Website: apple
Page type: cross-sells
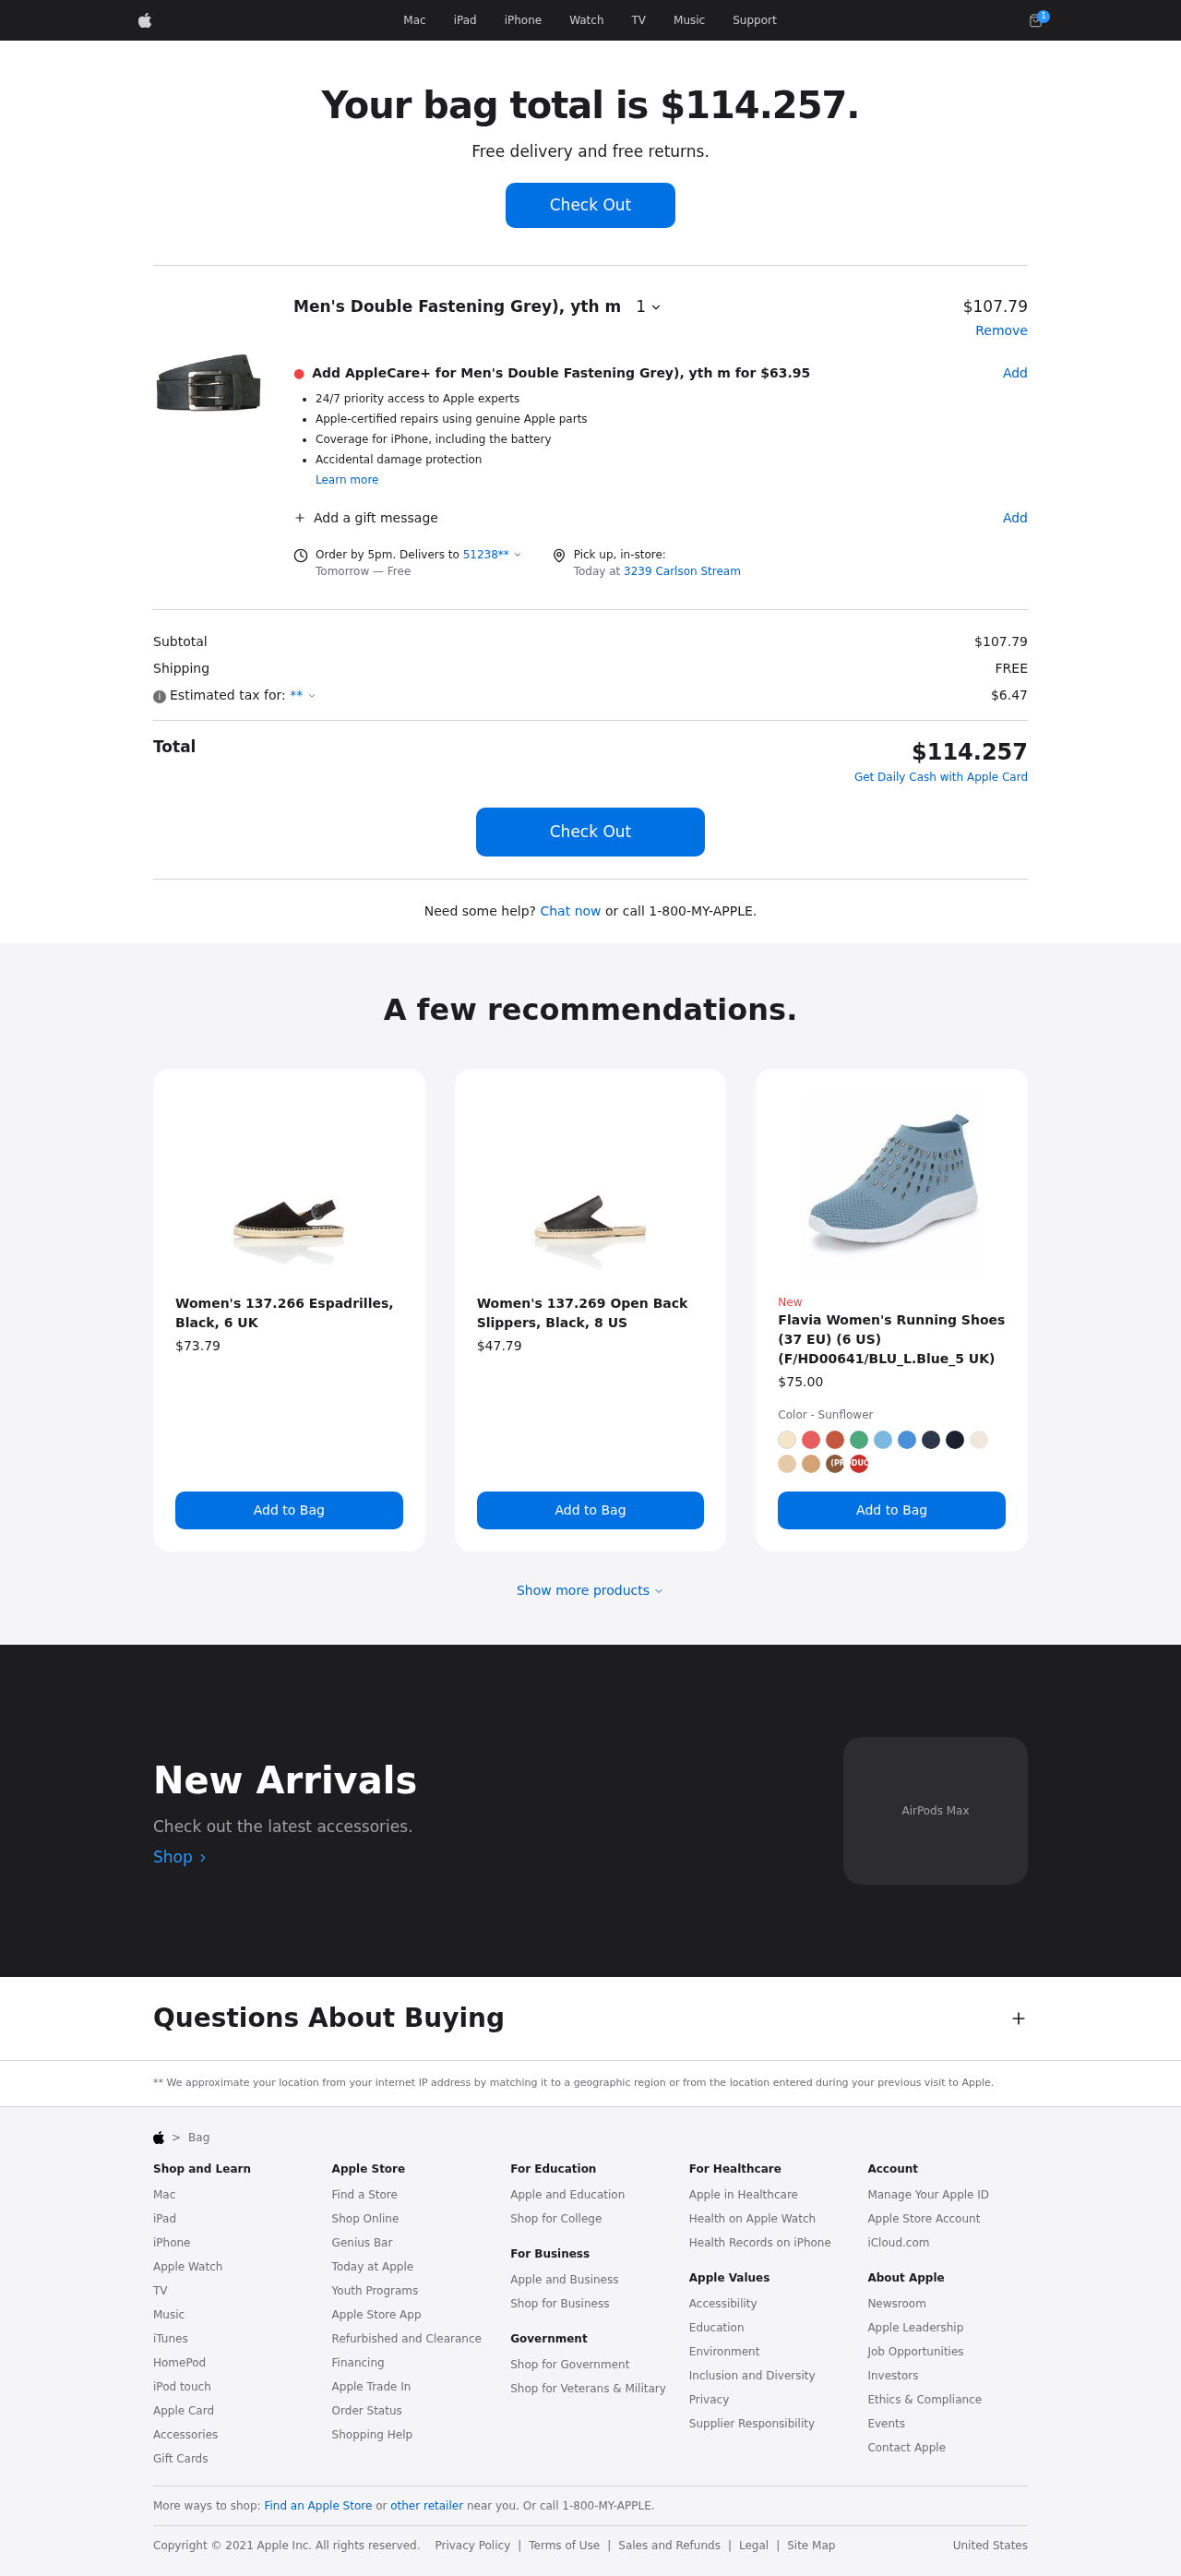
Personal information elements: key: PII_LOCATION1_STREET
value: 3239 Carlson Stream
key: PII_POSTCODE
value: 51238
Product elements: key: PRODUCT1_NAME
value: Men's Double Fastening Grey), yth m
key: PRODUCT1_PRICE
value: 107.79
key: PRODUCT1_QUANTITY
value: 1
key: PRODUCT2_NAME
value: Women's 137.266 Espadrilles, Black, 6 UK
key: PRODUCT2_PRICE
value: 73.79
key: PRODUCT3_NAME
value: Women's 137.269 Open Back Slippers, Black, 8 US
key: PRODUCT3_PRICE
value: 47.79
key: PRODUCT4_NAME
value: Flavia Women's Running Shoes (37 EU) (6 US) (F/HD00641/BLU_L.Blue_5 UK)
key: PRODUCT4_PRICE
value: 75
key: PRODUCT5_PRICE
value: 63.95
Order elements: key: ORDER_NUM_ITEMS
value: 1
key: ORDER_TOTAL
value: $114.257
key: ORDER_TOTAL
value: Your bag total is $114.257.
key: ORDER_DELIVERY_DATE
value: Tomorrow — Free
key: ORDER_SUBTOTAL
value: $107.79
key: ORDER_SHIPPING_COST
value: FREE
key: ORDER_TAX
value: $6.47